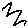
Label: zigzag